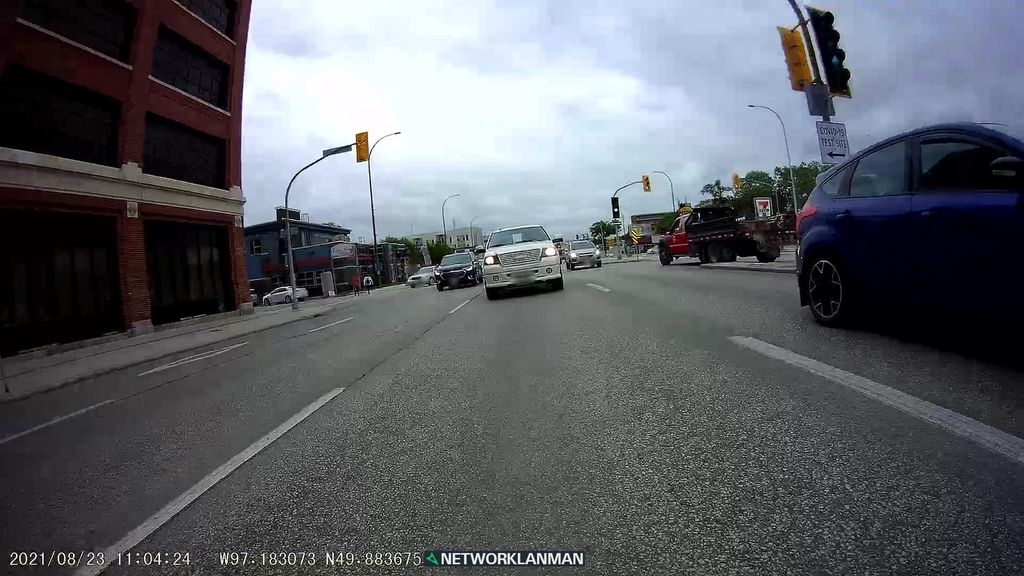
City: winnipeg